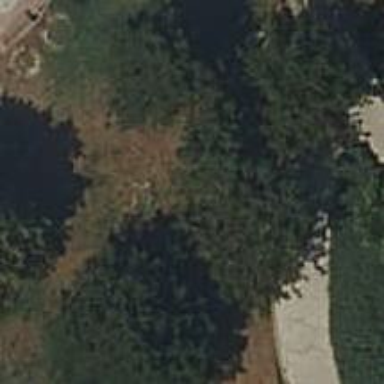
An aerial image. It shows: Park with evergreen needle-leaved trees.